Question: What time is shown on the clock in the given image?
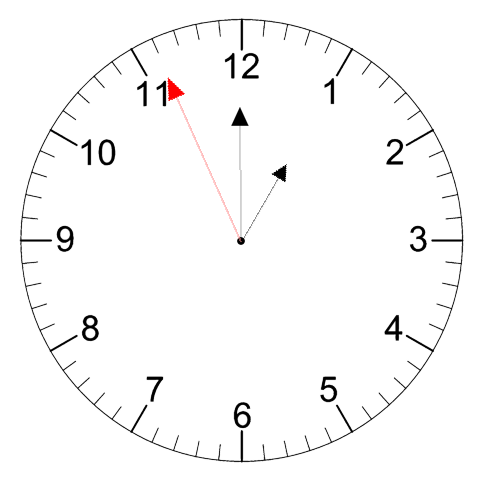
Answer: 12:59:56